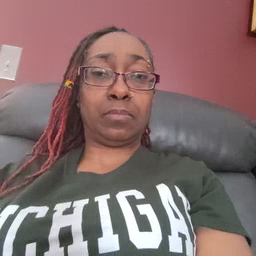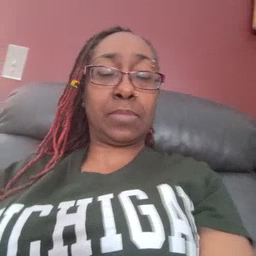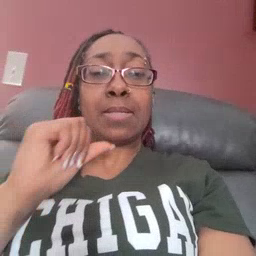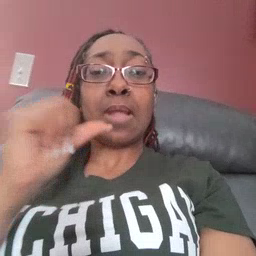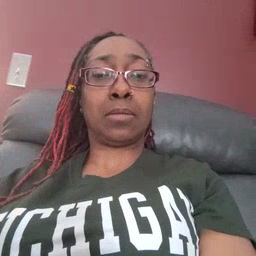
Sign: not